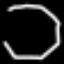
Label: octagon